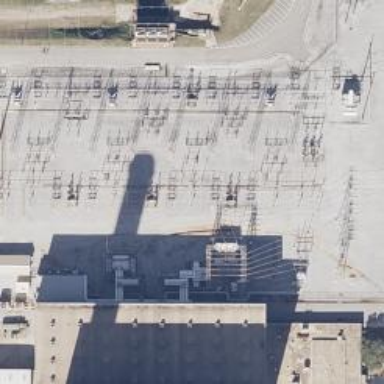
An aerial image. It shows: Switch used for power control.